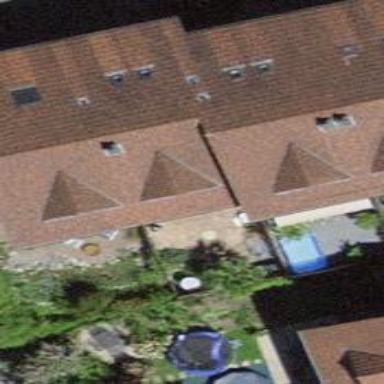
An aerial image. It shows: Terrace building with gabled roof made of roof tiles.